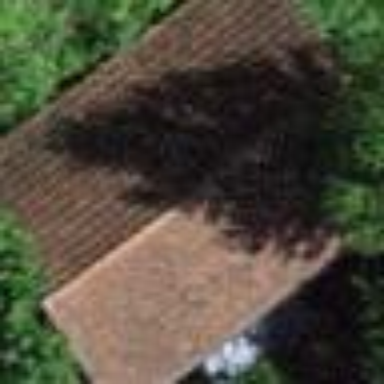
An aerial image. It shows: Rural barn.